Question: Could anyone help me in assessing why the code below doesn't work. I'm using the common extension method for implementing Include when using IObjectset. In our repositories we were seeing this not returning correctly so I've isolated the code in test app as below. I've also included the interface based Context if this may prove relevant and a screenshot of the relevant model section. This occurs for all Includes on IObjectSet properties not just the DPASelections one I've chosen for this example.
If I update the context to return ObjectSet (still using the POCO entities) rather than IObjectSet it all works fine. When using IObjectSet and the extension method and step through the code I see that the extension method is completing correctly with a call to the ObjectQuery we're casting to but the included entities are never returned on the graph. As said, this works perfectly when I don't interface out the Context and return ObjectSet properties hence calling Include directly on ObjectSet.
I'm not getting any errors on executing the query so this isn't the same as several other questions on SO which refer to compiled queries.
Has anyone else experienced problems with this extension method implementation or can anyone spot what I'm doing wrong here?
Any help very much appreciated.
'''
static void Main(string[] args)
{
using (var context = new AssocEntities())
{
context.ContextOptions.LazyLoadingEnabled = false;
Candidate candidate = context.Candidates
.Include("DPASelections.DPAOption")
.SingleOrDefault(c => c.Number == "N100064");
//Count is 0 when using ext. method and IObjectSet through AssocContext but correct when using Include
//on ObjectSet through AssocContext
Console.WriteLine("DPASelection count = {0}",candidate.DPASelections.Count);
//This is always null when using IObjectSet and ext. method but populated
//when using Include on ObjectSet
var option = candidate.DPASelections.First().DPAOption;
Console.WriteLine("First DPAOption = {0} : {1}",option.Id,option.Text);
}
Console.ReadLine();
}
}
public static class Extensions
{
public static IQueryable<TSource> Include<TSource>(this IQueryable<TSource> source, string path)
{
var objectQuery = source as ObjectQuery<TSource>;
if (objectQuery != null)
{
objectQuery.Include(path);
}
return source;
}
}
//Subset of custom context implementing IObjectSet as returns.
//Works fine when I return ObjectSet rather than IObjectSet and use
//the Include method directly
public partial class AssocEntities : ObjectContext
{
public const string ConnectionString = "name=AssocEntities";
public const string ContainerName = "AssocEntities";
#region Constructors
public AssocEntities()
: base(ConnectionString, ContainerName)
{
this.ContextOptions.LazyLoadingEnabled = true;
}
public AssocEntities(string connectionString)
: base(connectionString, ContainerName)
{
this.ContextOptions.LazyLoadingEnabled = true;
}
public AssocEntities(EntityConnection connection)
: base(connection, ContainerName)
{
this.ContextOptions.LazyLoadingEnabled = true;
}
#endregion
#region IObjectSet Properties
public IObjectSet<Address> Addresses
{
get { return _addresses ?? (_addresses = CreateObjectSet<Address>("Addresses")); }
}
private IObjectSet<Address> _addresses;
public IObjectSet<Answer> Answers
{
get { return _answers ?? (_answers = CreateObjectSet<Answer>("Answers")); }
}
private IObjectSet<Answer> _answers;
public IObjectSet<Candidate> Candidates
{
get { return _candidates ?? (_candidates = CreateObjectSet<Candidate>("Candidates")); }
}
}
'''
And the model...

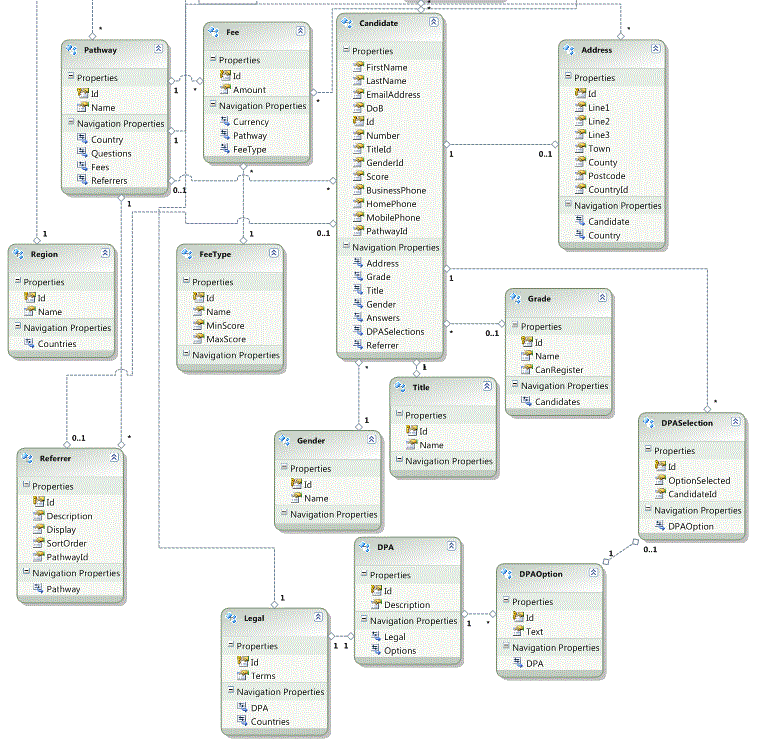
Answer: I needed to replace 'objectQuery.Include(path);' with 'objectQuery = objectQuery.Include(path);'